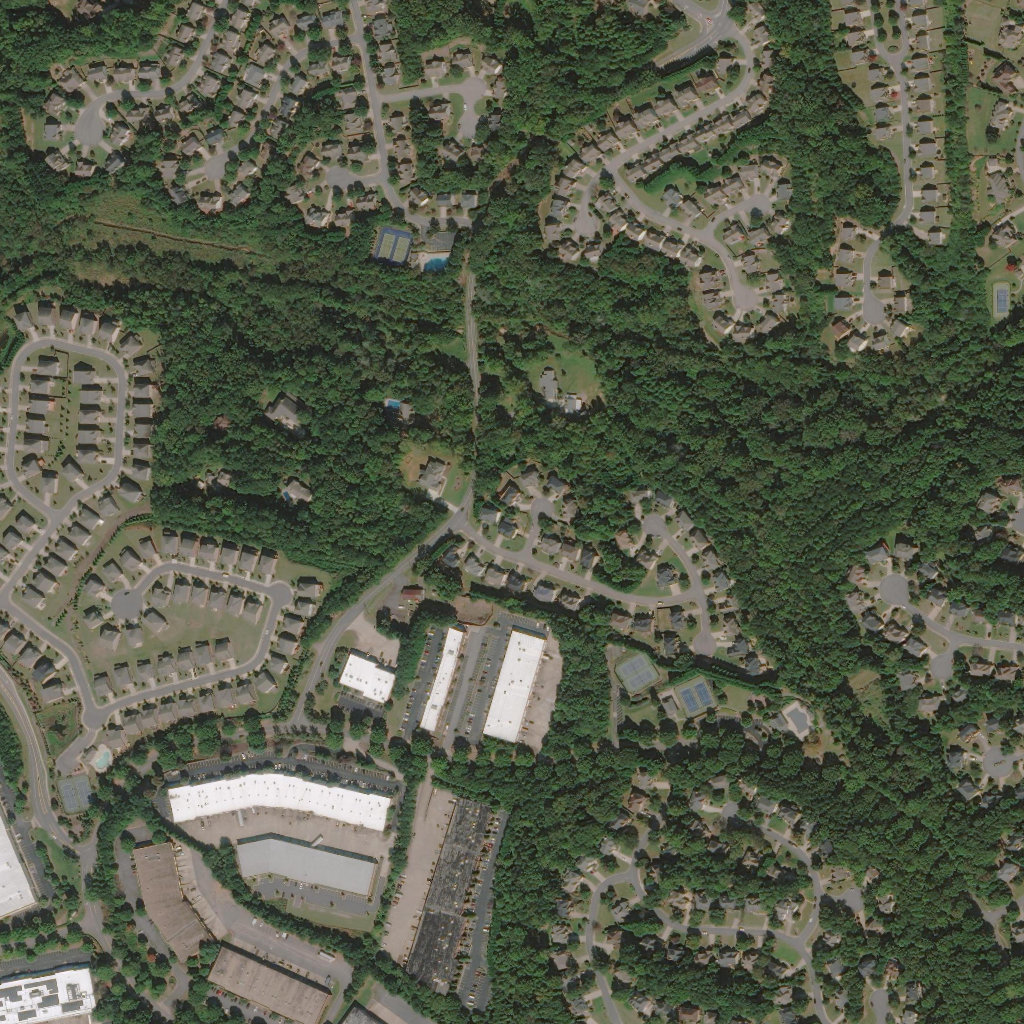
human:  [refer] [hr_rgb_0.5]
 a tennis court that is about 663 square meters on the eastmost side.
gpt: <box>[[96, 27, 98, 31, 0]]</box>

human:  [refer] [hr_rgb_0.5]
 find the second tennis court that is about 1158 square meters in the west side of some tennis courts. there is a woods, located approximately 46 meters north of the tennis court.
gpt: <box>[[65, 65, 70, 70, 0]]</box>